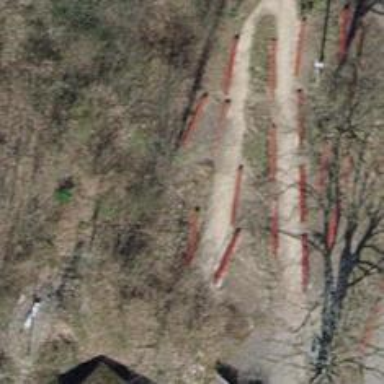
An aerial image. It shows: Red bench.